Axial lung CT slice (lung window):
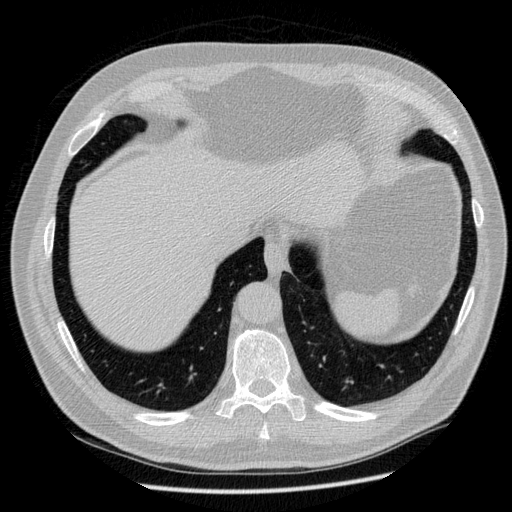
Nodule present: no